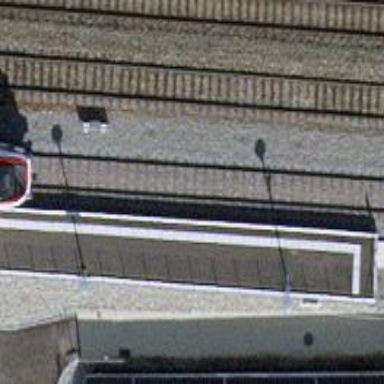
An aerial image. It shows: Single railway track with electrified contact line.